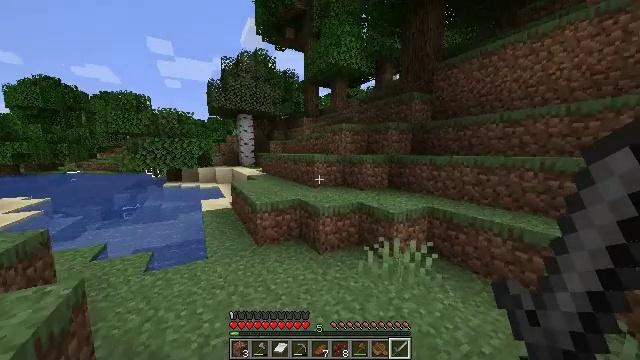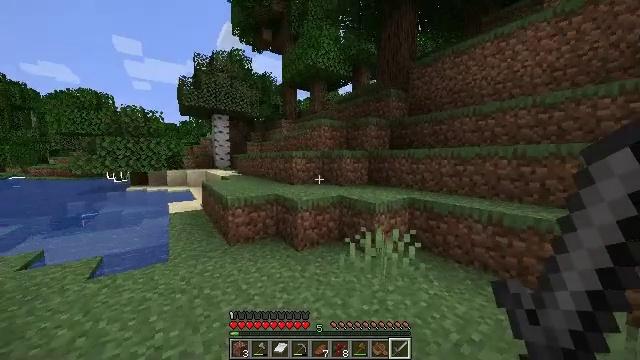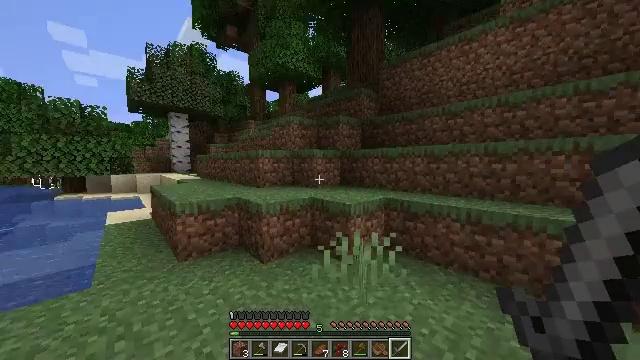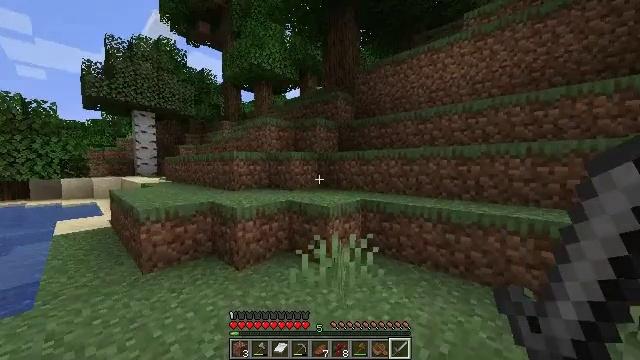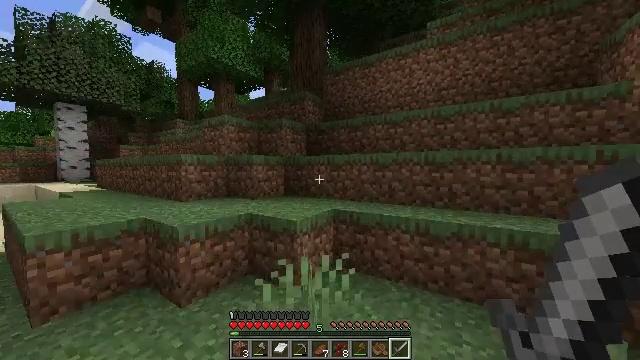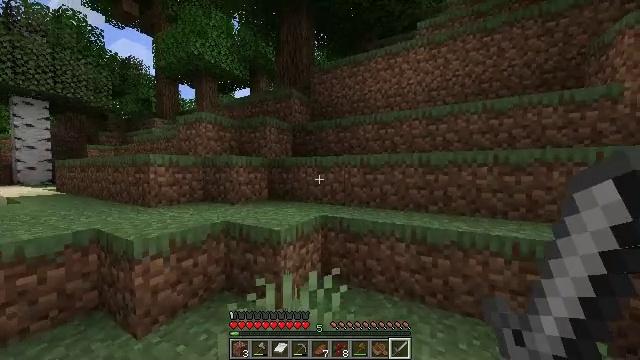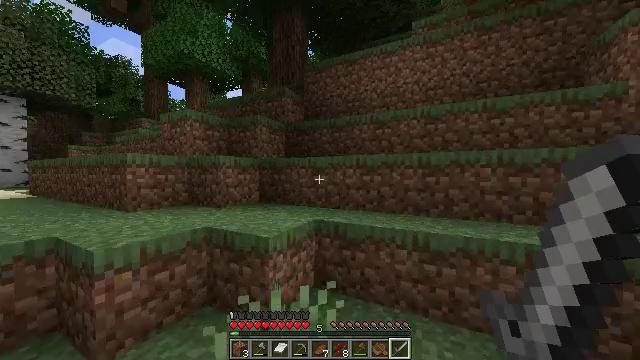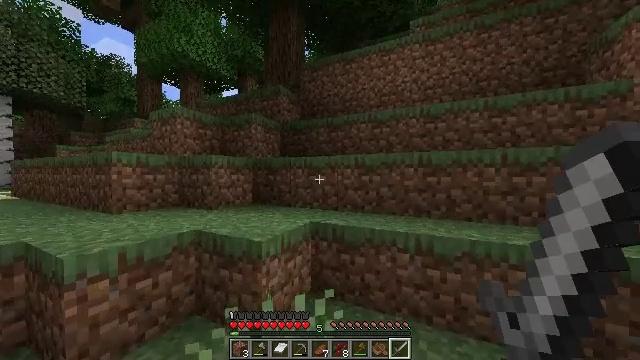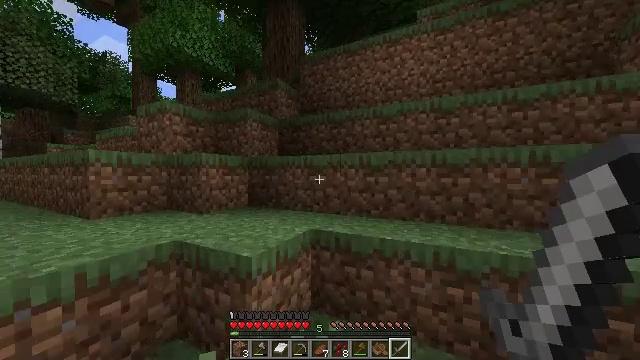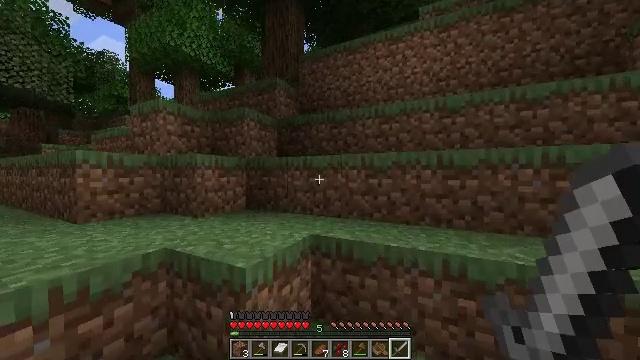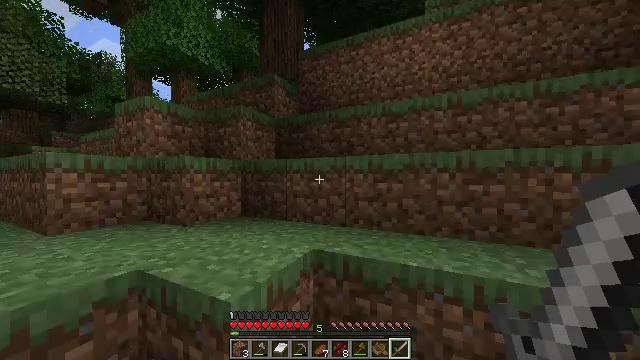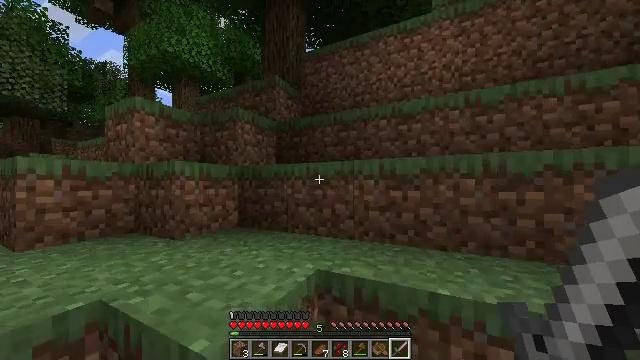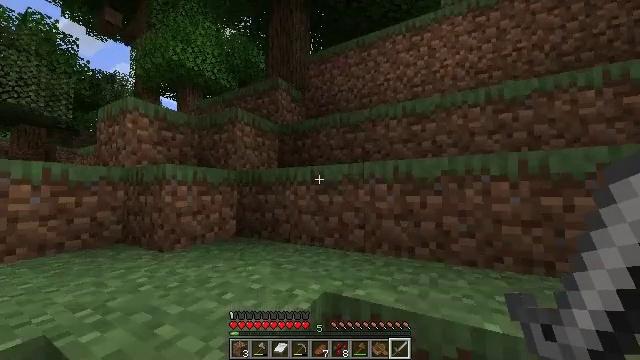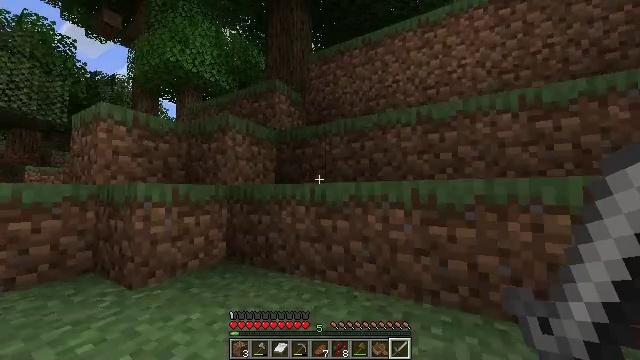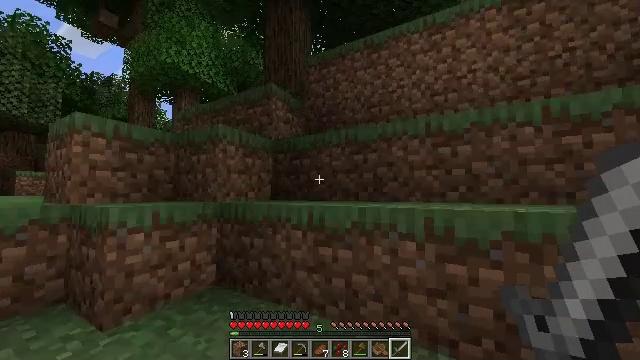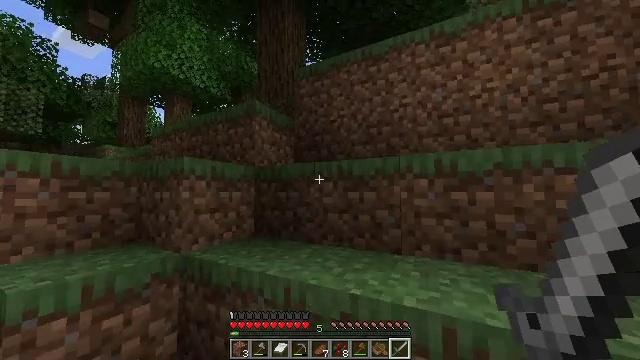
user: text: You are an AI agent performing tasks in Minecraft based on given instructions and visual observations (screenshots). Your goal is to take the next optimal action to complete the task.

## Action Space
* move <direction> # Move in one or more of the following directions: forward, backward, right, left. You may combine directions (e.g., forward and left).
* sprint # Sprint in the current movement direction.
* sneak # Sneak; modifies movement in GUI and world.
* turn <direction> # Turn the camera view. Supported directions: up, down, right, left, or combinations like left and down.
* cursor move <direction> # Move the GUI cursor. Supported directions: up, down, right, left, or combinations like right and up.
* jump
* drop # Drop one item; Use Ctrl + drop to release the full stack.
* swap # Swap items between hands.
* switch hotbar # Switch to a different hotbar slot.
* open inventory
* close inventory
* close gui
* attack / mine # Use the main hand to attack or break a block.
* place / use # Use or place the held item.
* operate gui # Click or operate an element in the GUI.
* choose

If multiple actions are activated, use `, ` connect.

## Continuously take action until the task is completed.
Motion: motion action
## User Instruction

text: Mine the peony flower from the ground.
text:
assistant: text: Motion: move forward, sprint, turn right and up
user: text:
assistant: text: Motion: move forward, sprint, turn right and up
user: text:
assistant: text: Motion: move forward, sprint, turn right
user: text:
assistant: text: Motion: move forward, sprint, turn right and up
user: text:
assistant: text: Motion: move forward, sprint, turn right
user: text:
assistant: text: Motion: move forward, sprint, turn right
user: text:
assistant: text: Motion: move forward, sprint
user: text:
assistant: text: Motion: move forward, sprint
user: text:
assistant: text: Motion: move forward, sprint
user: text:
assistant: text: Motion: move forward, sprint
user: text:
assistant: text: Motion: move forward, sprint, turn up
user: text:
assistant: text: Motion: move forward, sprint, turn left and up
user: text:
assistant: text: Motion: move forward, sprint, jump
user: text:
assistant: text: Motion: move forward, sprint, jump
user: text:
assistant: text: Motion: move forward, sprint, jump
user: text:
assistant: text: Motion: move forward, sprint, turn right, jump
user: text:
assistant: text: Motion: move forward, sprint, turn right, jump
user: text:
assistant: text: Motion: move forward, sprint, turn right and up
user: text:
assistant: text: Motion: move forward, sprint, turn right and up
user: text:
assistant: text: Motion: move forward, sprint, turn right and up
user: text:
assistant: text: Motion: move forward, sprint, turn right and up, jump
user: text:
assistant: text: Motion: move forward, sprint, turn right and up, jump
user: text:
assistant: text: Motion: move forward, sprint, jump
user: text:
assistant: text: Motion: move forward, sprint, jump
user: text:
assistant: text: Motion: move forward, sprint, turn left, jump
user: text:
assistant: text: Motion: move forward, sprint, turn left and down
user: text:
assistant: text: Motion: move forward, sprint, turn left and down
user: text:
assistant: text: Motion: move forward, sprint, turn left and down
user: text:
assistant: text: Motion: move forward, sprint
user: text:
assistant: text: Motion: move forward, sprint, jump